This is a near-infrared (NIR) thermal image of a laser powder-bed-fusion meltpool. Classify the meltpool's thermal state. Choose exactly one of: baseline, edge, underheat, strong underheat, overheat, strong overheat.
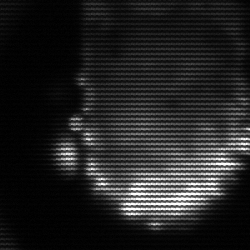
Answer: baseline